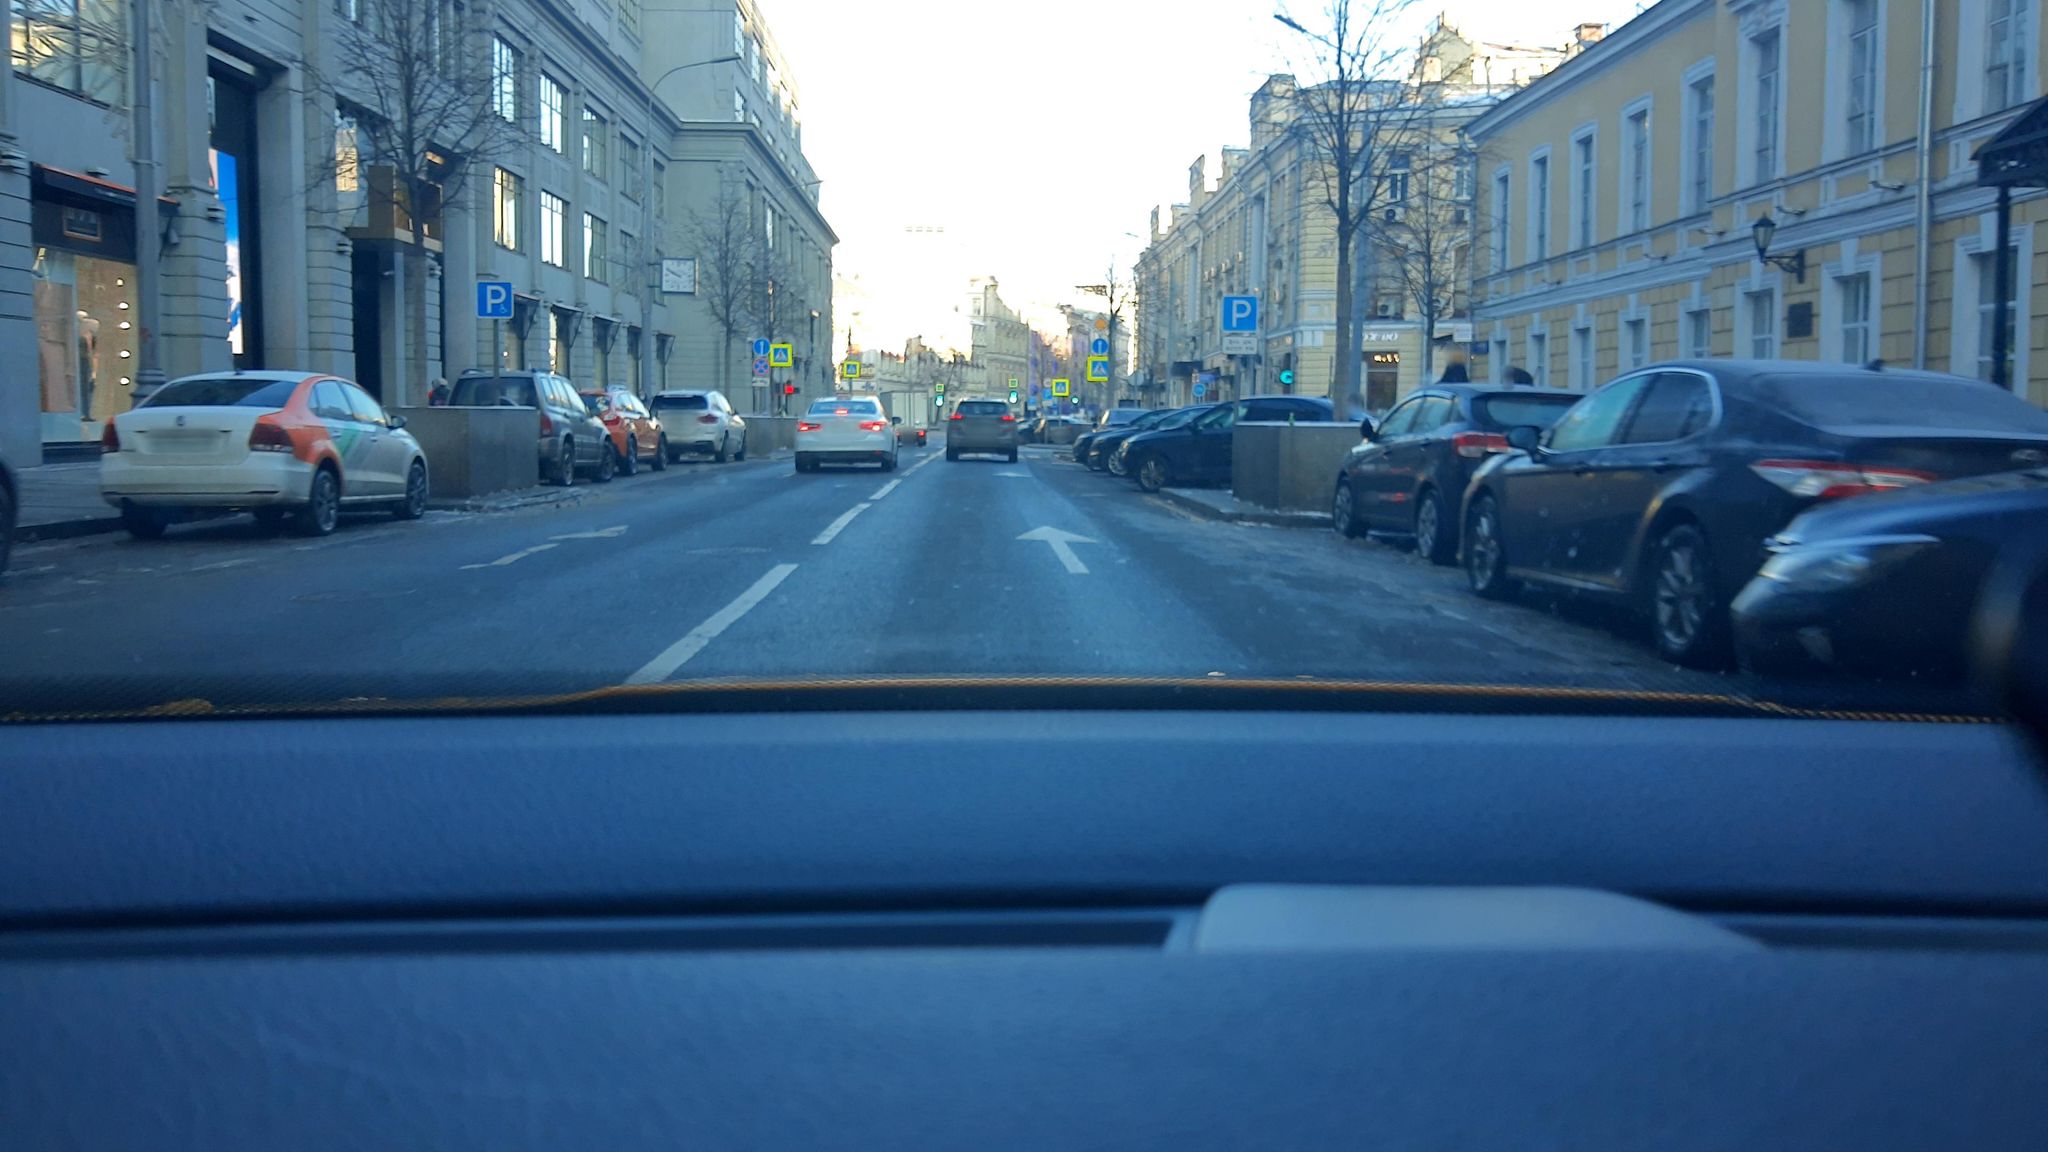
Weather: snowy
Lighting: day
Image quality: good
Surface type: driving surface
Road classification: footway
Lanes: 2
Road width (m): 3.5
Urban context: urban centre
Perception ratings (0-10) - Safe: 3.96, Lively: 7.71, Beautiful: 7.74, Boring: 3.23, Depressing: 2.9, Wealthy: 5.76